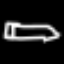
Label: pencil